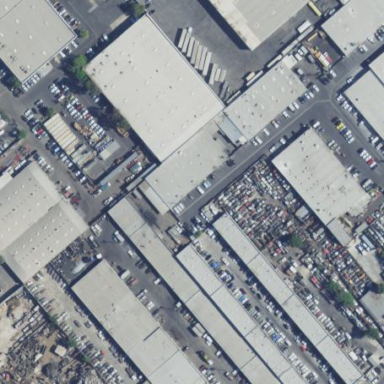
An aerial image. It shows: Warehouse.